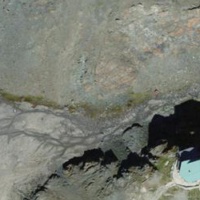
EUNIS habitat code: 48
Species observed at this site:
Marmota marmota